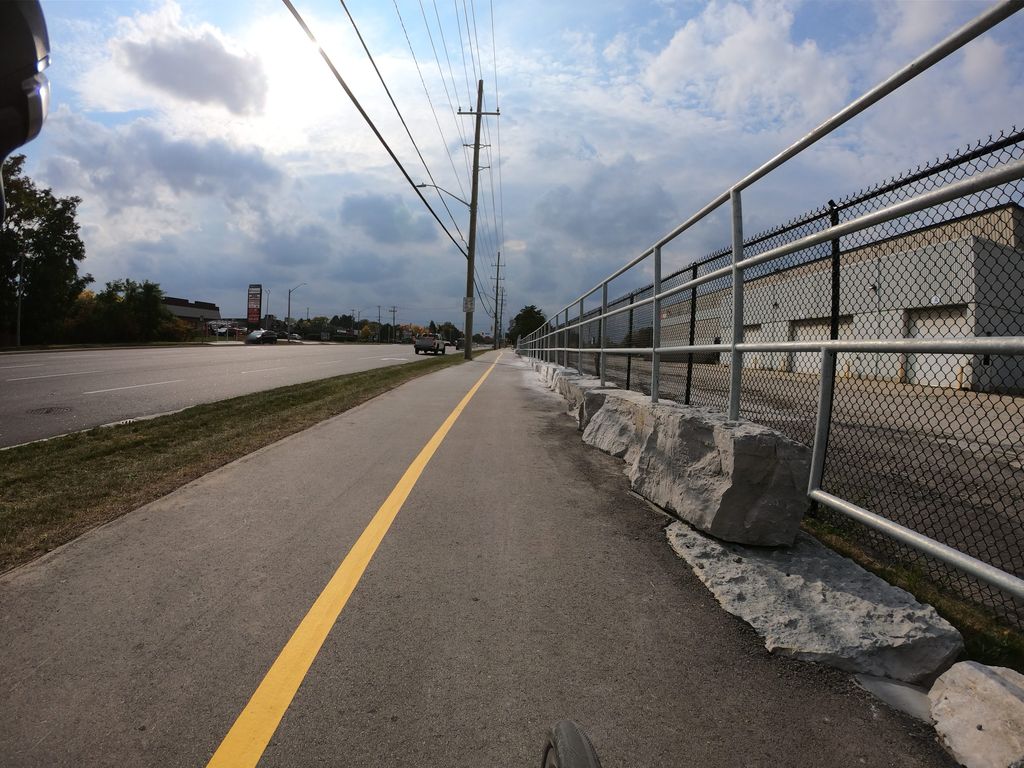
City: kitchener-waterloo